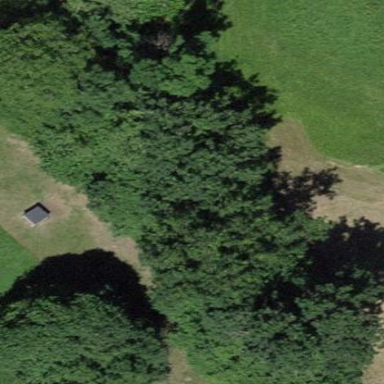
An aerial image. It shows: Forest area.